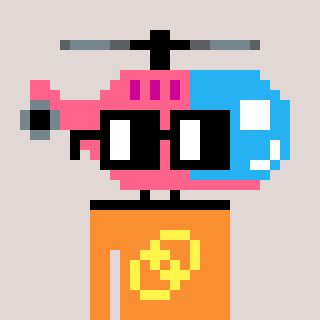
a pixel art character with square black glasses, a helicopter-shaped head and a orange-colored body on a warm background